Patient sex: F
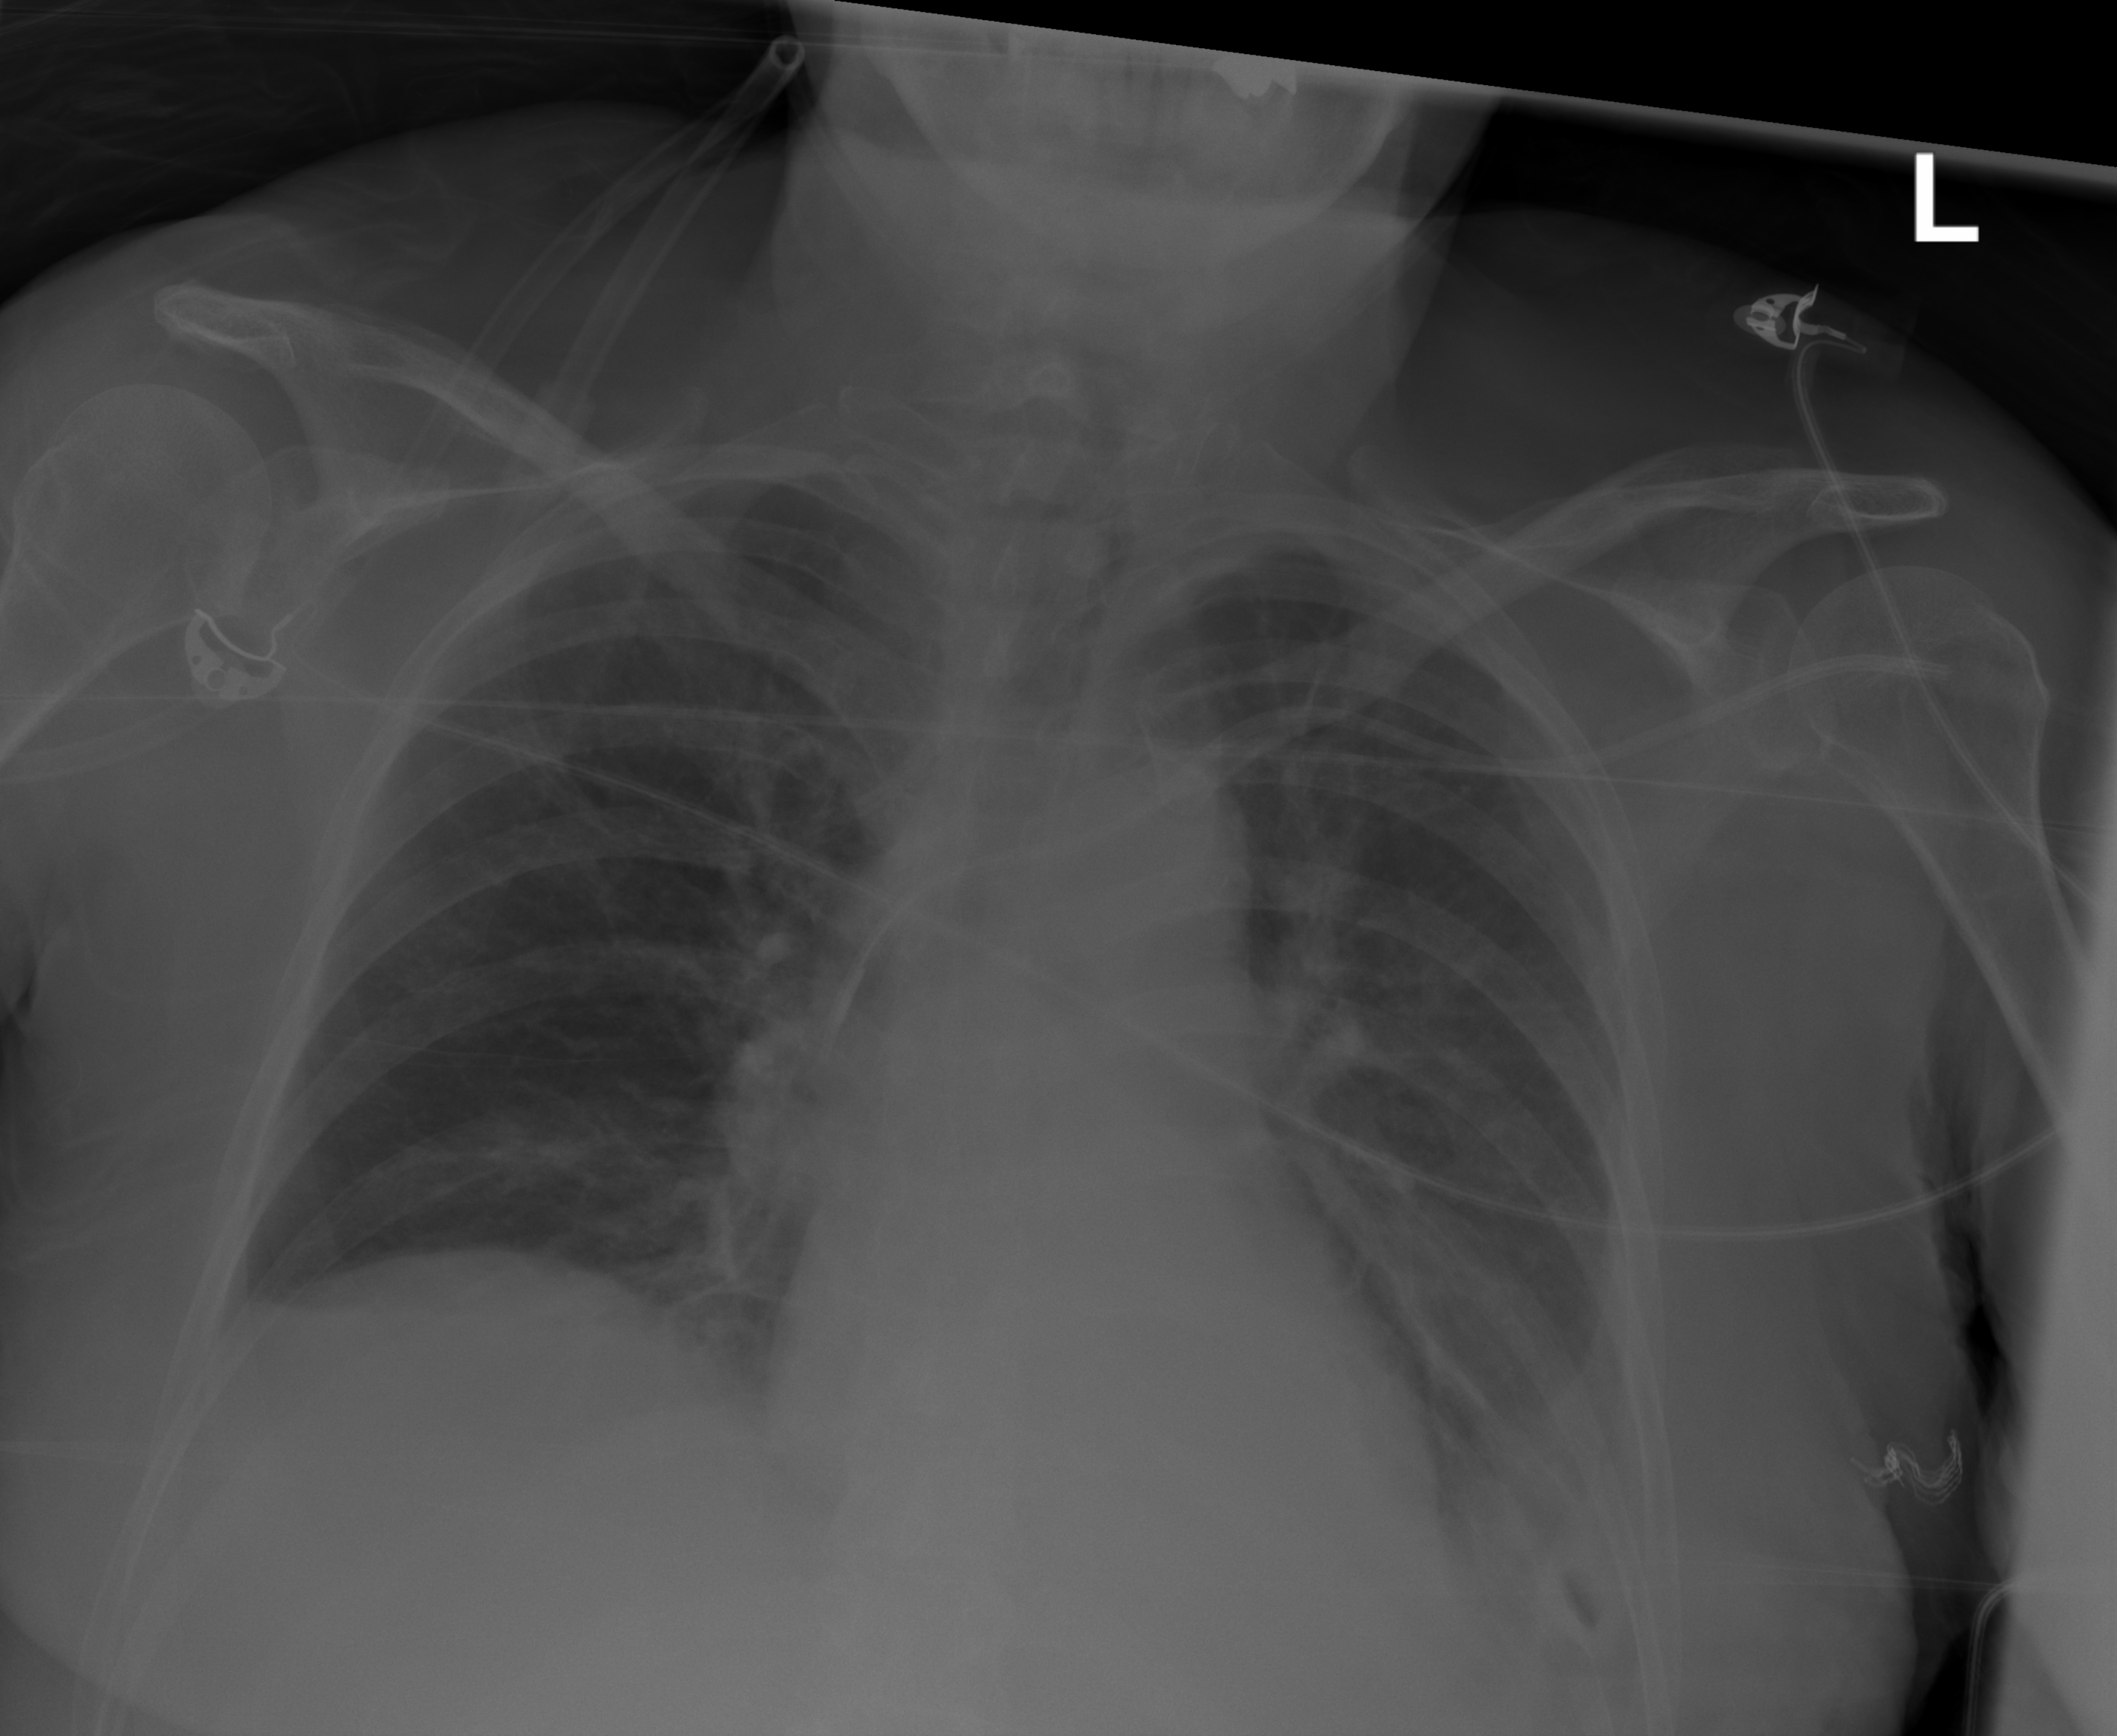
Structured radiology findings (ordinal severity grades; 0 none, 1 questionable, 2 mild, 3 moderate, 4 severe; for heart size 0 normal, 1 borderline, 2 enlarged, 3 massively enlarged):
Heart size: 0
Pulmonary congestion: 0
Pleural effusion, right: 2
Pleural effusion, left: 2
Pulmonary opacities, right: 0
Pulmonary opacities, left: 0
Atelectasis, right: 2
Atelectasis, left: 2